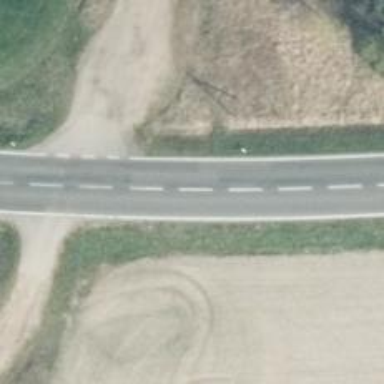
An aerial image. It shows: Asphalt road classified as primary highway.